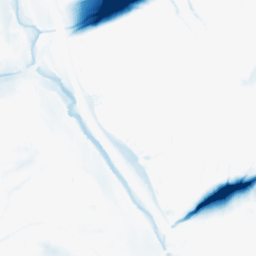
Category: morphological
Decomposition family: morphological_ellipse
Decomposition parameters: operation: closing
width: 50
height: 20
Upsampling method: bicubic_3x
Upsampling parameters: scale: 3
Upsampling scale: 3